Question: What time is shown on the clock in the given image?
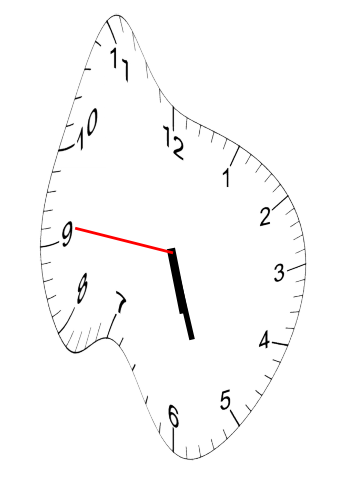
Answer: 05:26:46